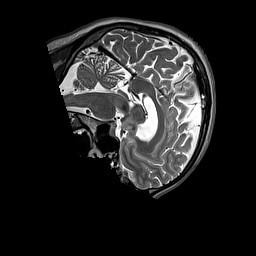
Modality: T2w
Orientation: sagittal
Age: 49
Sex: male
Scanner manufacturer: siemens
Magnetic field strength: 3 T
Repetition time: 3.2 s
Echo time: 0.212 s